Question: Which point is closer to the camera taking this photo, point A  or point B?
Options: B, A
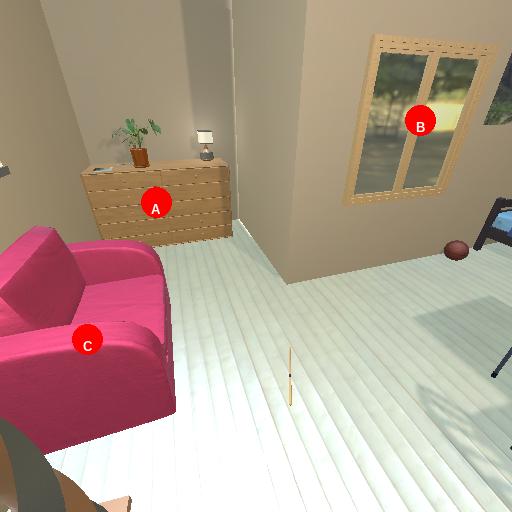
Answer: B